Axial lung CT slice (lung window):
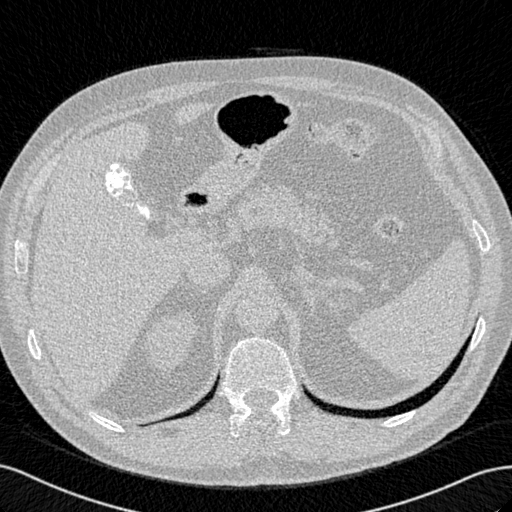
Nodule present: no